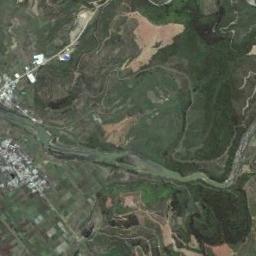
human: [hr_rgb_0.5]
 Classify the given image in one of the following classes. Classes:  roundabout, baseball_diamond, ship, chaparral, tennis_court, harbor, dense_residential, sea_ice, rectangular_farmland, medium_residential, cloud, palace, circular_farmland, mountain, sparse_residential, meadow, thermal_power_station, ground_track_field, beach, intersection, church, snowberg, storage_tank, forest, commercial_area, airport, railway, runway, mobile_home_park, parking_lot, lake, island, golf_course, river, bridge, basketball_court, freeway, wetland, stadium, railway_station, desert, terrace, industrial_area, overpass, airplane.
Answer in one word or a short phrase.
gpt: river